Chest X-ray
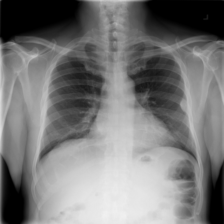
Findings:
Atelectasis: positive
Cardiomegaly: negative
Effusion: negative
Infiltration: negative
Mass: negative
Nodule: negative
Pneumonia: negative
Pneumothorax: negative
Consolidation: negative
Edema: negative
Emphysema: negative
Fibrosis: negative
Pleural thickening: negative
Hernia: negative